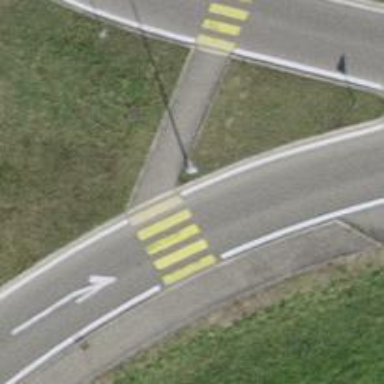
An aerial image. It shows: Uncontrolled road crossing.